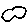
Label: cloud